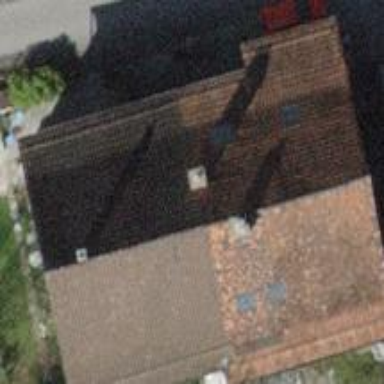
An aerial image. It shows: Gabled roof on building that houses apartments.